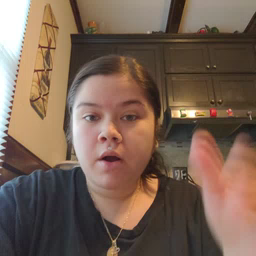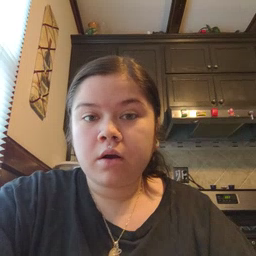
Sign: frog